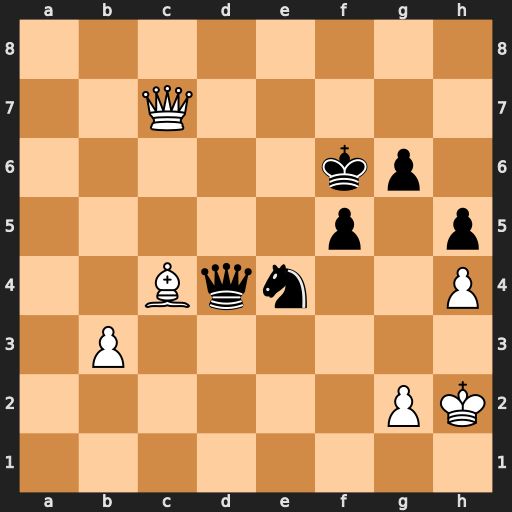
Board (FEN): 8/2Q5/5kp1/5p1p/2Bqn2P/1P6/6PK/8
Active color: w
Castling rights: -
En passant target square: -
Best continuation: Qf7+ Ke5 Qg7+ Kd6 Qxd4+